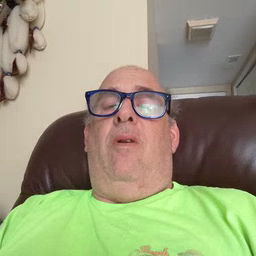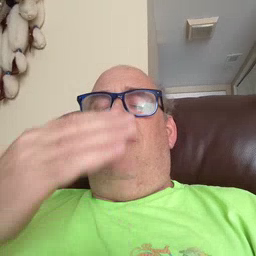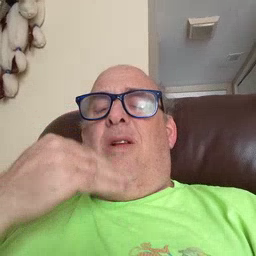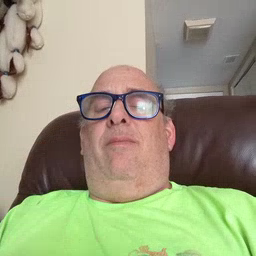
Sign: sleep